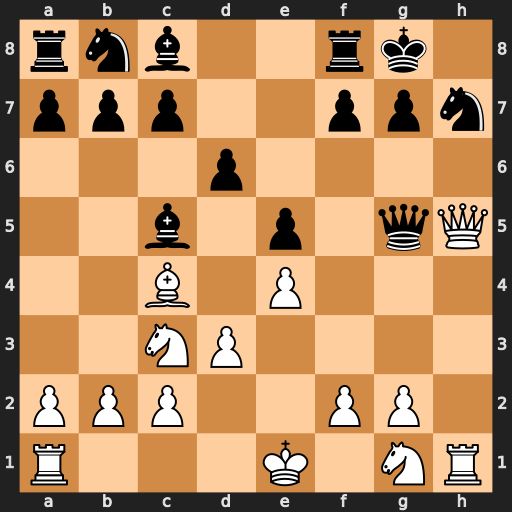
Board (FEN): rnb2rk1/ppp2ppn/3p4/2b1p1qQ/2B1P3/2NP4/PPP2PP1/R3K1NR
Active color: w
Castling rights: KQ
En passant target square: -
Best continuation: Qxh7#